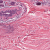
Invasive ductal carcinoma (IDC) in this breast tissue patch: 0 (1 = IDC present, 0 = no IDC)